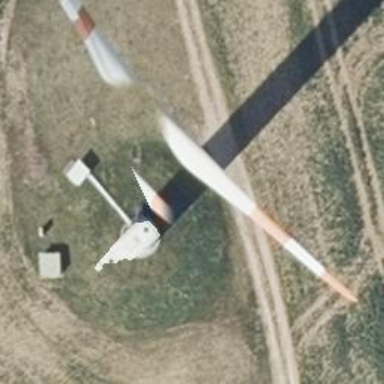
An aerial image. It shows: Wind generator powered by horizontal axis wind turbine.